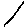
Label: triangle